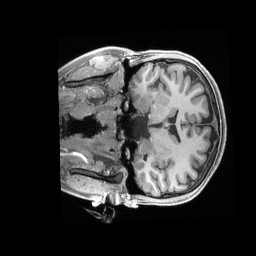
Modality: T1w
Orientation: coronal
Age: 21
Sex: female
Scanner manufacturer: siemens
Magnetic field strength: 3 T
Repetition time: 2.4 s
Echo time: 0.00228 s